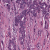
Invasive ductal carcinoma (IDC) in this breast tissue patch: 1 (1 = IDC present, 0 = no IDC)